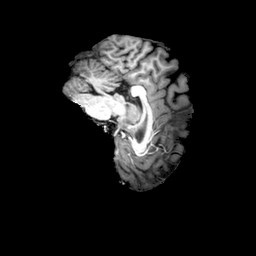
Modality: T1w
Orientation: sagittal